Field crop: maize
Growth stage: 2
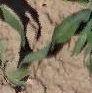
Species: maize